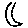
Label: moon